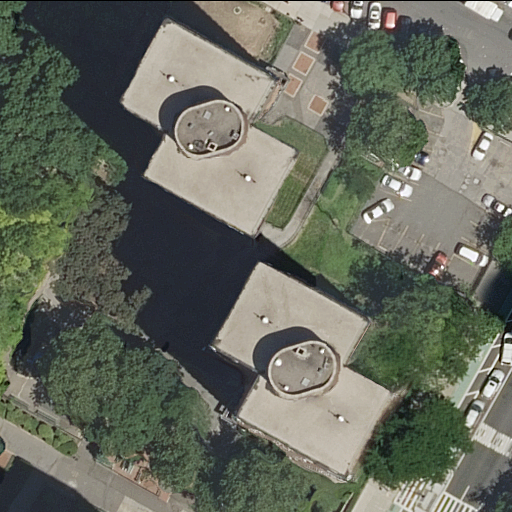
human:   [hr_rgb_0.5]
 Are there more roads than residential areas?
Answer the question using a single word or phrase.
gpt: yes

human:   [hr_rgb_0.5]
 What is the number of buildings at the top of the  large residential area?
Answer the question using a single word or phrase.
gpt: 1

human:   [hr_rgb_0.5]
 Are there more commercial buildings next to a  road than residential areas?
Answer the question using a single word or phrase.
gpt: no

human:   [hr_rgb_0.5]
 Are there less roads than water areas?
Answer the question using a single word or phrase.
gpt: no

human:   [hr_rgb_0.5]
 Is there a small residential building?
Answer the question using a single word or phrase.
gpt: no

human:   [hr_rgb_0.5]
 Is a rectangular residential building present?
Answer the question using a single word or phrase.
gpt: no

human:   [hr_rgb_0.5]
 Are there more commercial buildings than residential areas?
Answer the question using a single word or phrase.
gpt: no

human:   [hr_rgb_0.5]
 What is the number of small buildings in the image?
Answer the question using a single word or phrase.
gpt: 0

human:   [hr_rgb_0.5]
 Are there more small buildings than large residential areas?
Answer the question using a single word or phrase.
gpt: no

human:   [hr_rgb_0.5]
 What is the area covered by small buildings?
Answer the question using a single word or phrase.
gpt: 0m2

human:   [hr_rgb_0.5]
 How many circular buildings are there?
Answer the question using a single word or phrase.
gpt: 0

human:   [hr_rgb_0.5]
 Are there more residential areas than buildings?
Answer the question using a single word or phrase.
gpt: no

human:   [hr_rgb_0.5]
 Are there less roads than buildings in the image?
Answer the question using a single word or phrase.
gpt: no

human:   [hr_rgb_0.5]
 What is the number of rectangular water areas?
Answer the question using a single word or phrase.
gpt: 0

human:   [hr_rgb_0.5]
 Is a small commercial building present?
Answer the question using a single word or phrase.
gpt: no

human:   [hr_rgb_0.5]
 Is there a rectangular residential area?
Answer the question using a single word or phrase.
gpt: yes

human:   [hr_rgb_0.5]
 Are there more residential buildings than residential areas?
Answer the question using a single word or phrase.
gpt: yes

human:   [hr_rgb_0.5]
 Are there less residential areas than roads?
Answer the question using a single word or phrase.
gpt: yes

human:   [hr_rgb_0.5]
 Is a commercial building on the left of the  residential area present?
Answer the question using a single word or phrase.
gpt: no

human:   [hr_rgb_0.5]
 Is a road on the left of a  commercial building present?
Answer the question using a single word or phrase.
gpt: no

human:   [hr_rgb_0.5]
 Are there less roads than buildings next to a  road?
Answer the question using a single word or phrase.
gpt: no

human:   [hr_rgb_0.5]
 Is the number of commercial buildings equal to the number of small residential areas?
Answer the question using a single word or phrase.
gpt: yes

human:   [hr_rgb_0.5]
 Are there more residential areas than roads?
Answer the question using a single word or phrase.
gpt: no

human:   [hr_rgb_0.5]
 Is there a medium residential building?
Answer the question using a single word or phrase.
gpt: no

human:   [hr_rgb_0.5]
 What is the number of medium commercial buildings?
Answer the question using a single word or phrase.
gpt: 0

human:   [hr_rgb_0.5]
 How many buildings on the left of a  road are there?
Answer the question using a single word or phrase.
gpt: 2

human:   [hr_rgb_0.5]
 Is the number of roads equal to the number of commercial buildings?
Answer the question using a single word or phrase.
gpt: no

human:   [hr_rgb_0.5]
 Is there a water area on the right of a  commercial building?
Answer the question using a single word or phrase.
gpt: no

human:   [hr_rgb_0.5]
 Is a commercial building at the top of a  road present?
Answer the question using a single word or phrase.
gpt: no

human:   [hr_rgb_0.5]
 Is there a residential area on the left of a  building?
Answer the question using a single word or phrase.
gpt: yes

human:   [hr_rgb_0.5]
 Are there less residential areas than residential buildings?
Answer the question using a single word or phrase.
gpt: yes

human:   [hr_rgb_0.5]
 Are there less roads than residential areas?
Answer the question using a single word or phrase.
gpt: no

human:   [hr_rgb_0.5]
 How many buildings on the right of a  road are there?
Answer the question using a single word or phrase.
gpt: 2

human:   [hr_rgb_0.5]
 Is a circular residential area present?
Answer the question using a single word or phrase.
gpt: no

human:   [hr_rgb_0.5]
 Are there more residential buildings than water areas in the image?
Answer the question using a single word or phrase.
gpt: yes

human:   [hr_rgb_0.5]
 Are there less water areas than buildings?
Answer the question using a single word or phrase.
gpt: yes